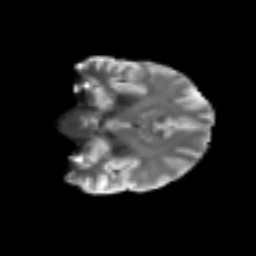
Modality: T2w
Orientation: coronal
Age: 53
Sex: female
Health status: ill
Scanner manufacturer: siemens
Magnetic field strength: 3 T
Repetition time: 8.7 s
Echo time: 0.11 s